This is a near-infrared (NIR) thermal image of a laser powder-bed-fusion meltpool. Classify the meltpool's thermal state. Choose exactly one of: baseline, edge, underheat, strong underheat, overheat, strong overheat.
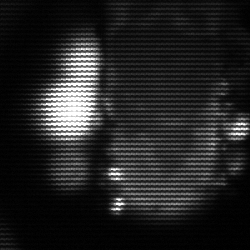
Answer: strong underheat